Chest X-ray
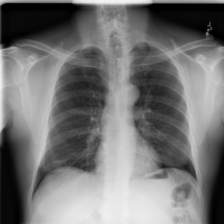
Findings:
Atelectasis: positive
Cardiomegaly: negative
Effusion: negative
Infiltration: negative
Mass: negative
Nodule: negative
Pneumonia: negative
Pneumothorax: negative
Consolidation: negative
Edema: negative
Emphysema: negative
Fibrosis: negative
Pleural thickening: negative
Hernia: negative